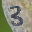
Label: 3